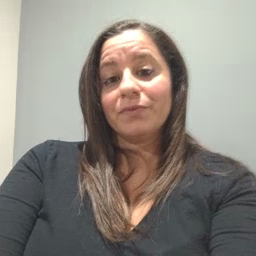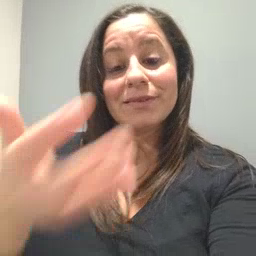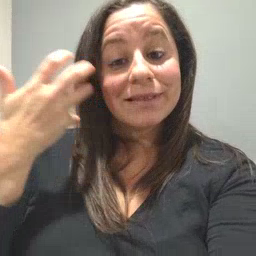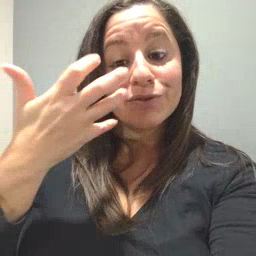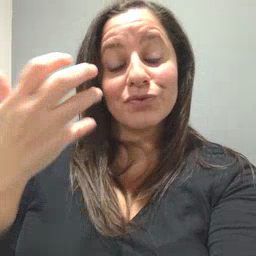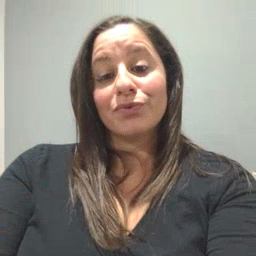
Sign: tiger